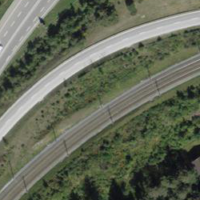
EUNIS habitat code: 44
Species observed at this site:
Minois dryas